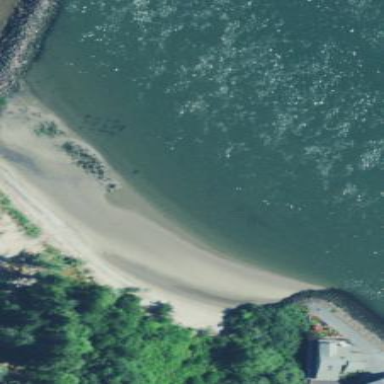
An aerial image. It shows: Sandy beach with natural surface.